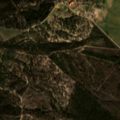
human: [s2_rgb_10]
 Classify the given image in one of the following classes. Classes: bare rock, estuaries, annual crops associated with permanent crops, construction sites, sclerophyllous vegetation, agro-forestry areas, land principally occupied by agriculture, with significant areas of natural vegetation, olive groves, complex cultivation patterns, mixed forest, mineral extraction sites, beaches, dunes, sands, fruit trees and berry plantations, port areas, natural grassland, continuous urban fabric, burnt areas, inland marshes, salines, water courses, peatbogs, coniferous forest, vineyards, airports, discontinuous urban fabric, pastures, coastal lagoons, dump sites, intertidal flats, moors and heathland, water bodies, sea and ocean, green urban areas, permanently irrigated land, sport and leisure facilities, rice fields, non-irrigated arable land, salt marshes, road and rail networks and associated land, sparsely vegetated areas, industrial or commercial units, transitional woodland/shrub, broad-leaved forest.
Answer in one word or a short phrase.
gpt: non-irrigated arable land, agro-forestry areas, broad-leaved forest, transitional woodland/shrub